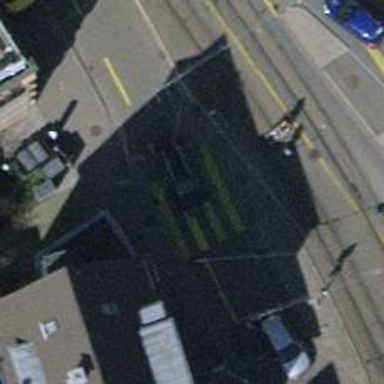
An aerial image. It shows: Uncontrolled zebra crossing with notable zebra markings.